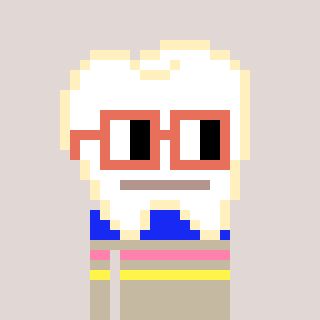
a pixel art character with square orange glasses, a tooth-shaped head and a bege-colored body on a warm background